Question: My x and y labels are cut off the pic

I found the crop/nocrop option but didn't work.
How can I set a margin? and as you can see the titles (top right) are covered by the data. How can I set a margin there?
The following code comes from my bash script.
'''
#set output
set terminal png large size 1920,1080 enhance background rgb '$BKGD_COLOR'
set output '$PLOT_OUTPUT_DIR/BW_${ArrayFile[$j]}_$DATE.png'
#set data
set datafile separator ","
set timefmt '%d/%m/%Y %H:%M:%S'
set xdata time
set format x "%d/%m/%Y
%H:%M:%S"
#set axis (new style named 11, disable top and right axis, disable tics on top and right)
set style line 11 linecolor rgb '$TEXT_COLOR' linetype 1
set border 3 back linestyle 11
set tics nomirror font "/usr/share/fonts/dejavu/DejaVuSans-Bold.ttf,16" textcolor rgb "$TEXT_COLOR"
#set grid
set style line 12 linecolor rgb '$TEXT_COLOR' linetype 0 linewidth 1
set grid back ls 12
#set line style
set style line 1 lc rgb '$RCVD_COLOR' pt 1 ps 1 lt 1 lw 2
set style line 2 lc rgb '$SENT_COLOR' pt 6 ps 1 lt 1 lw 2
#set text
set key font "/usr/share/fonts/dejavu/DejaVuSans-Bold.ttf,10" textcolor rgb "$TEXT_COLOR"
set title 'Bandwidth (Mbps)' font "/usr/share/fonts/dejavu/DejaVuSans-Bold.ttf,14" textcolor rgb '$TEXT_COLOR'
#Removed - set ylabel 'Mbps' textcolor rgb '$TEXT_COLOR'
set yrange [0:*]
#plot using the column 1 and 3 of the CSV file. with line points and title 'Bytes Received' and line style 1 (as defined above)
plot '$DIR/ResultsCSV/mg_bandwidth/${ArrayFile[$j]}.csv' u 1:3 w lp ls 1 t 'Bytes Received', '$DIR/ResultsCSV/mg_bandwidth/${ArrayFile[$j]}.csv' u 1:4 w lp ls 2 t 'Bytes Sent'
'''
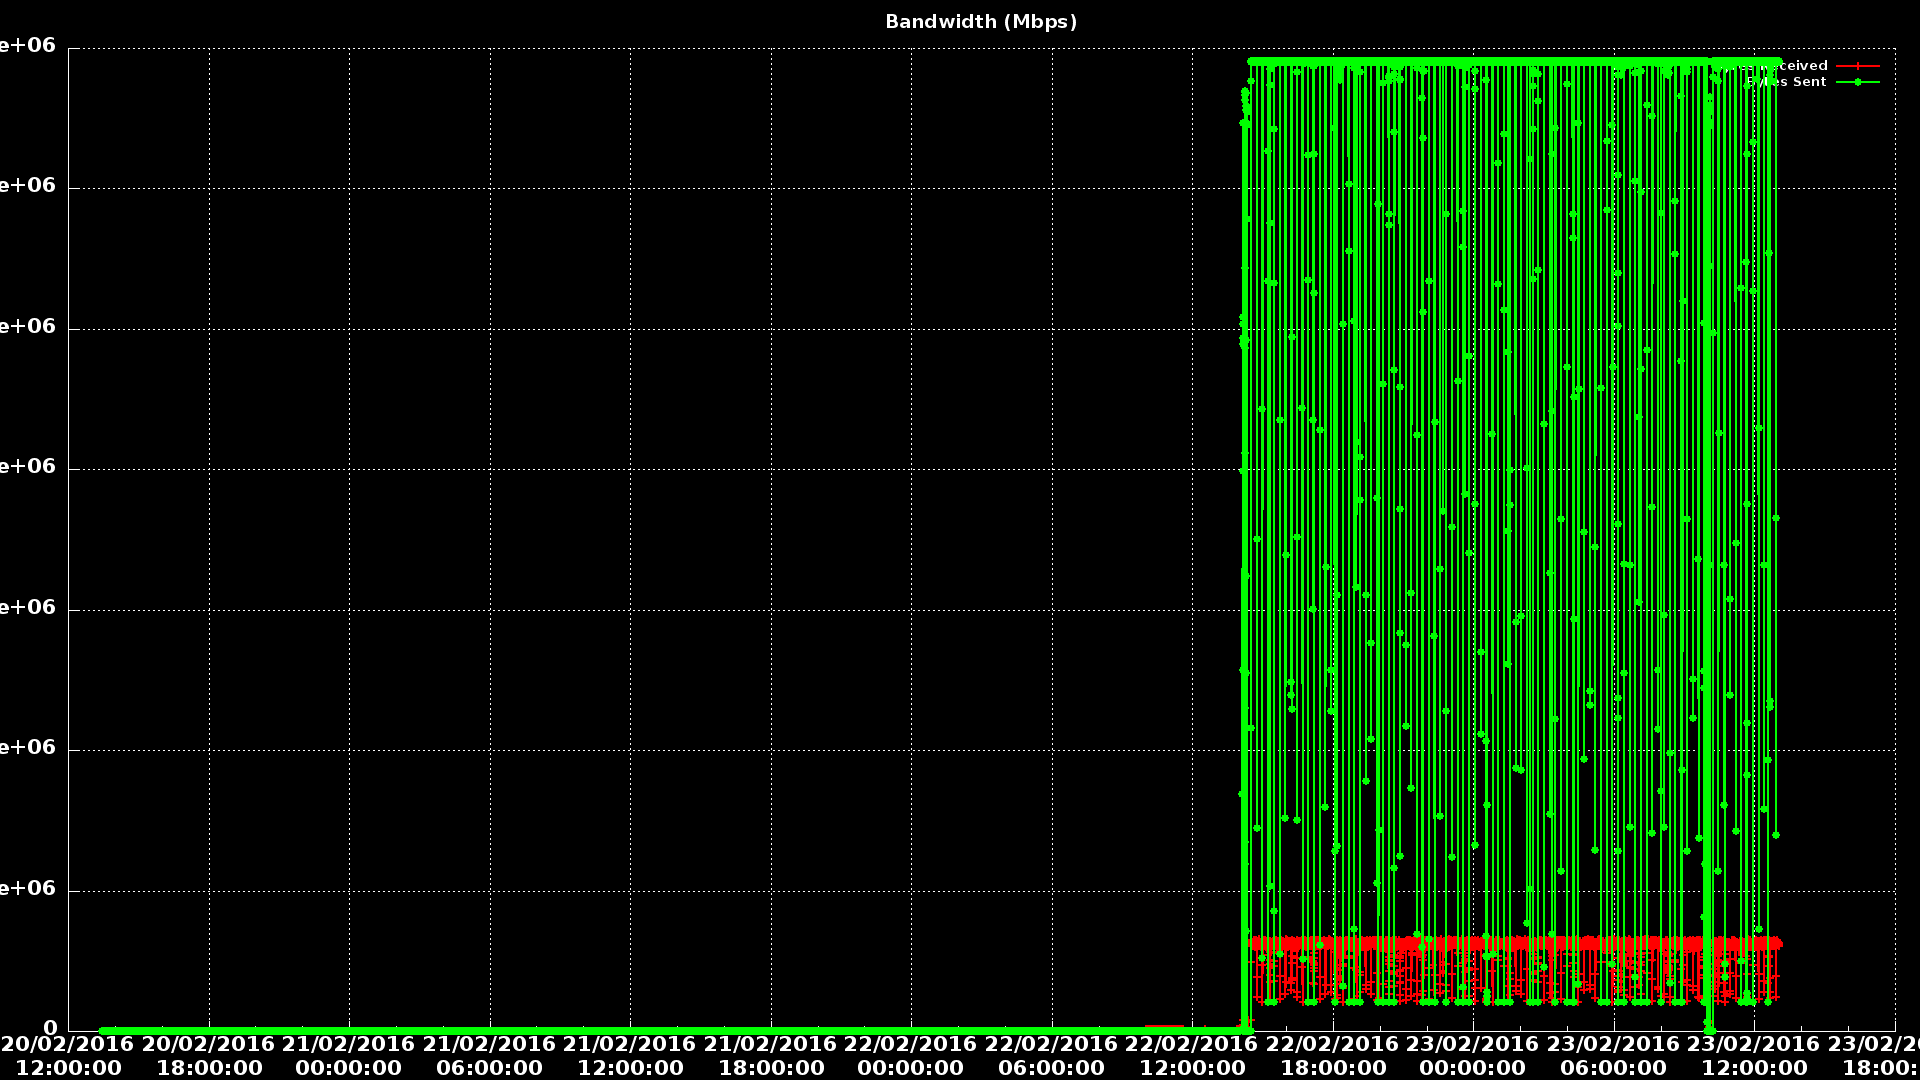
Answer: Set the font-size of your tics when setting the terminal. This size is used to determine the automatic margins:
'''
set terminal png ... font ',16'
'''
Alternatively you can set explicit margins with
'''
set lmargin screen 0.05
set bmargin ...
'''
For possible coordinate types, see e.g. <URL>
BTW: Use the 'pngcairo' terminal which has a much better rendering quality.